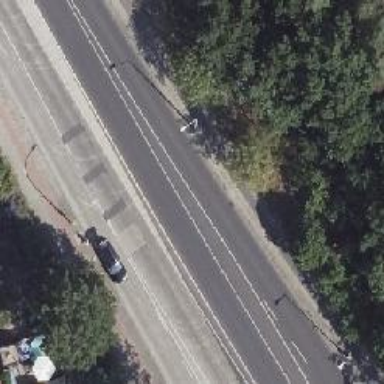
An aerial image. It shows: Secondary road with asphalt surface. There is cycle track on the right side.